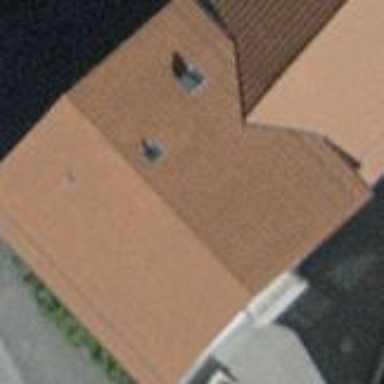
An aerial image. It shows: Cozy house that also serves as cafe.